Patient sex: M
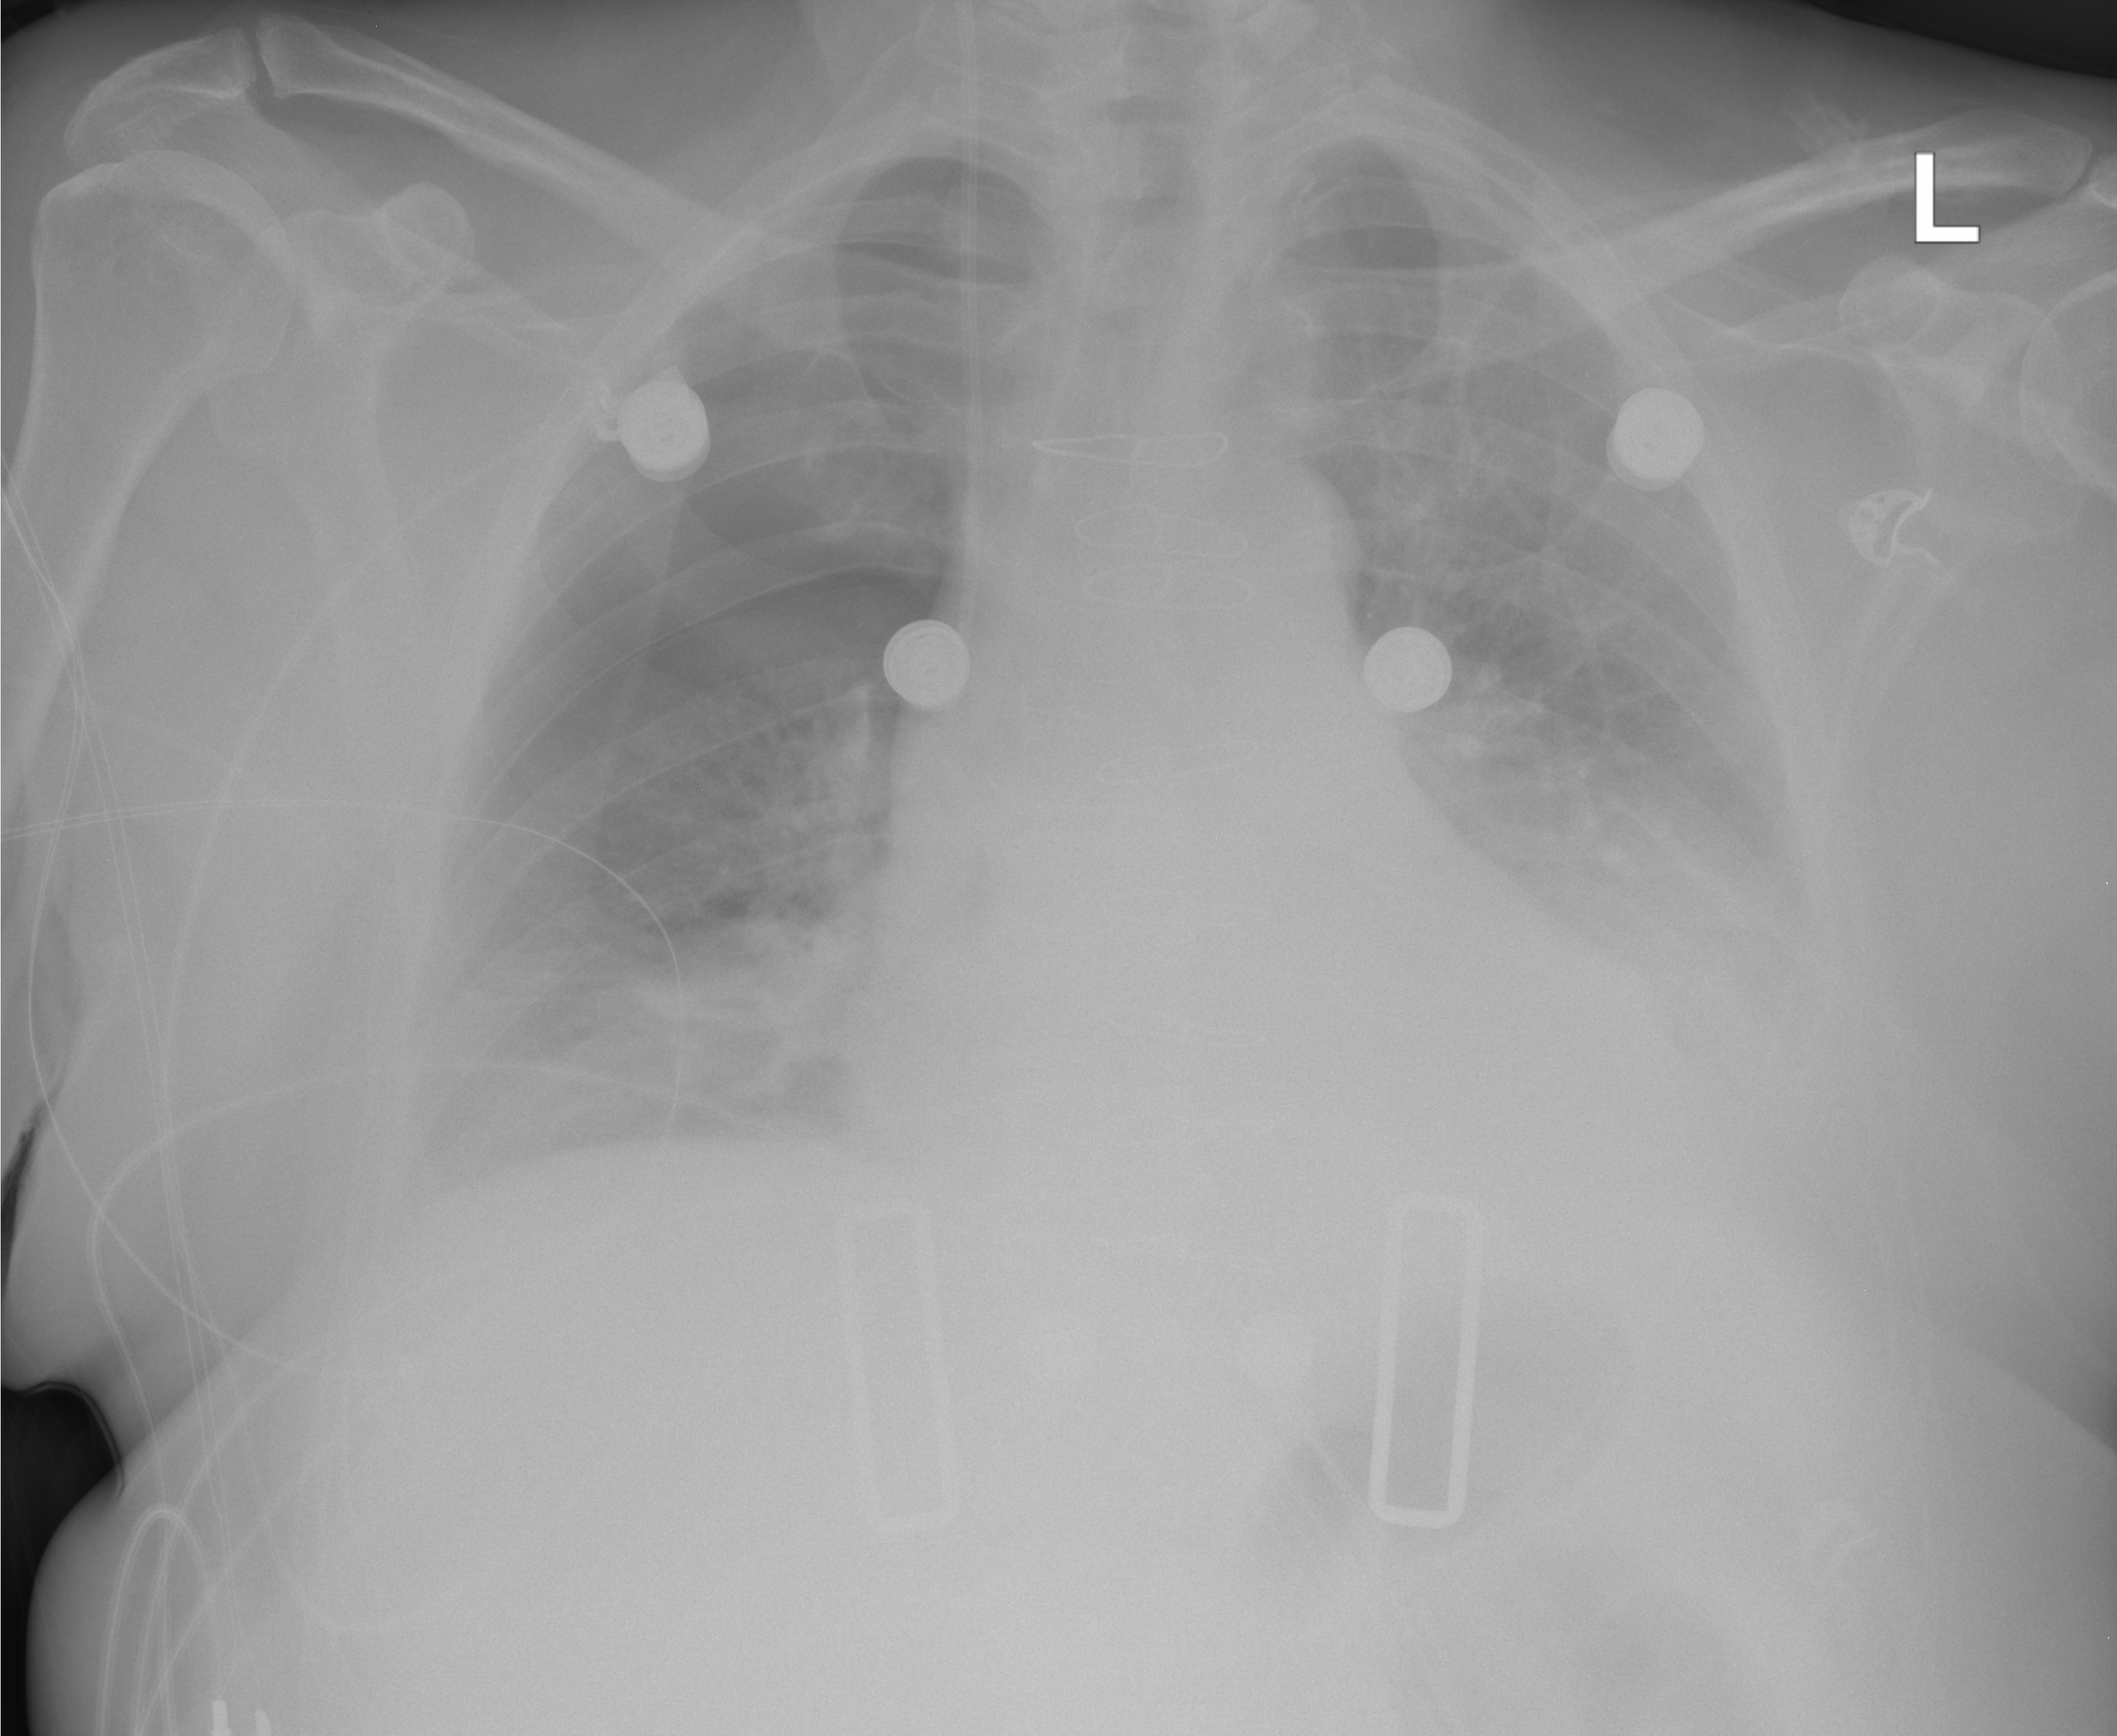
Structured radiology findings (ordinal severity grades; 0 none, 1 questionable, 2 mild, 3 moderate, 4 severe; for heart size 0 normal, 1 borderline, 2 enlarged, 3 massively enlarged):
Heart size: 2
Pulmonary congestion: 2
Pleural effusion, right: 2
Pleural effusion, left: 2
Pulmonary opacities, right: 0
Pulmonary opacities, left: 0
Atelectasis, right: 3
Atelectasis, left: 2